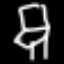
Label: chair